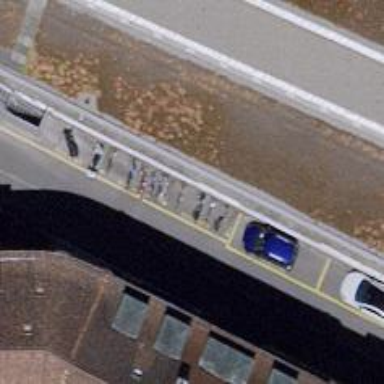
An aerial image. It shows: Bicycle parking area with wall loops.